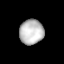
Tissue: lung
Cell type: Myeloid cells
Senescence score: 0.6653
Nuclear area (px): 583
Mean DAPI intensity: 190.038